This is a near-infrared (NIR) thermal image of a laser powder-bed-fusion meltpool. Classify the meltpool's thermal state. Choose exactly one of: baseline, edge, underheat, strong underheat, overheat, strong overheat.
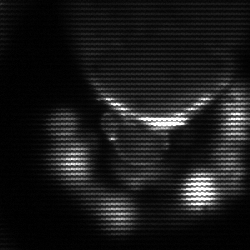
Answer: baseline